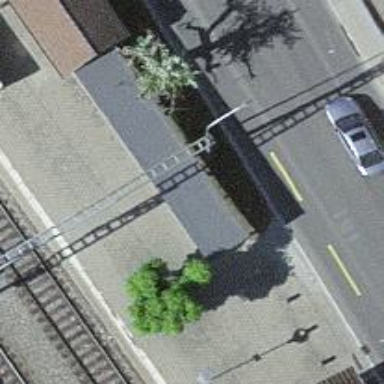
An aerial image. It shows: Bicycle parking area.